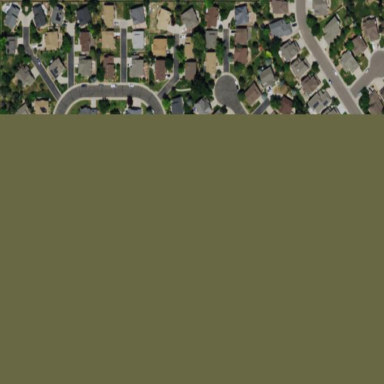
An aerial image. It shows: Single-family residential area.